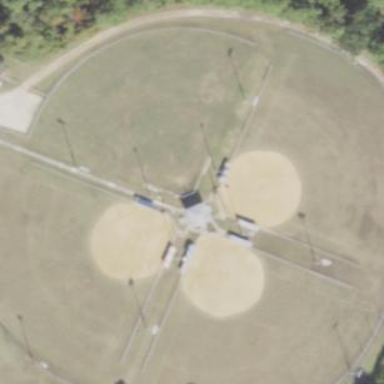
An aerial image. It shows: Sports center dedicated to baseball and softball activities.